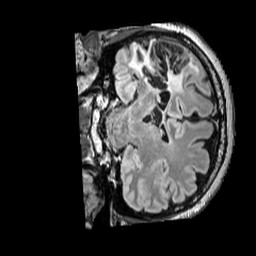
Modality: FLAIR
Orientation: coronal
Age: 36
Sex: female
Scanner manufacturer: siemens
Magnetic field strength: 3 T
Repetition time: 5 s
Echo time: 0.387 s